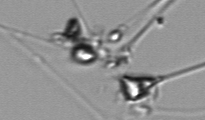
Label: Asterionellopsis_glacialis